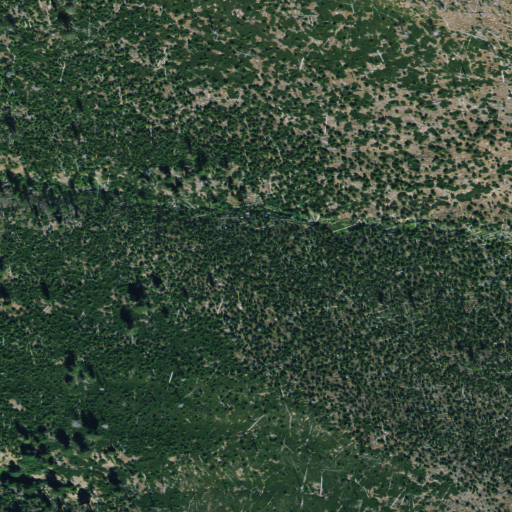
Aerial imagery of valley in Oregon named Bill Brown Cove containing only shrub